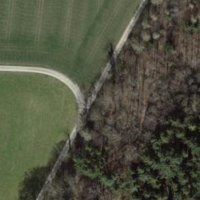
EUNIS habitat code: 41
Species observed at this site:
Prunus padus